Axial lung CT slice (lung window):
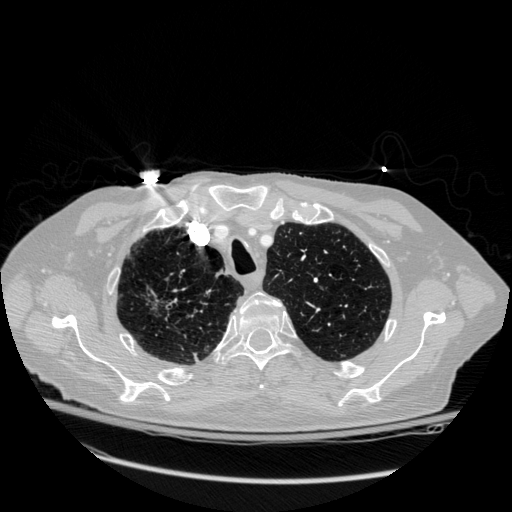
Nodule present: no